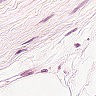
Metastatic tissue present: no